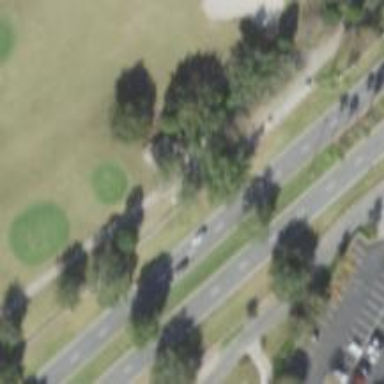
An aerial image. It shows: Path designated for golf carts.